The picture encodes a bearing's raw vibration samples as pixel intensities in a 2-D grid. What is the most likely bearing condition (normal, inner_race, outer_race, ball)?
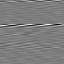
Answer: inner_race